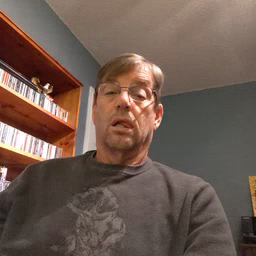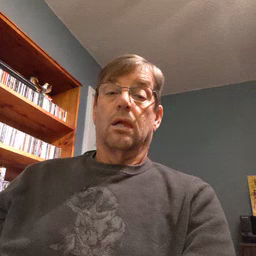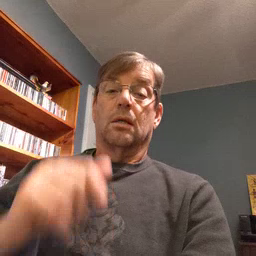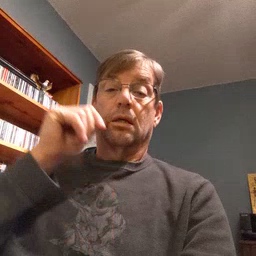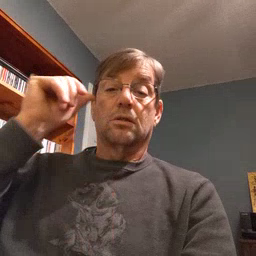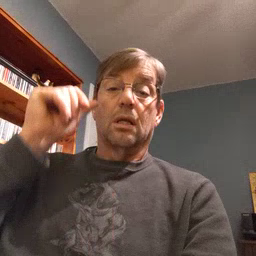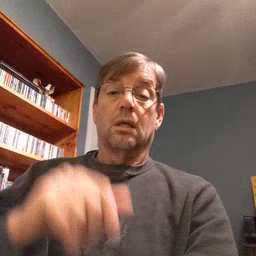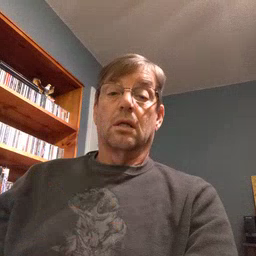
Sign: yesterday